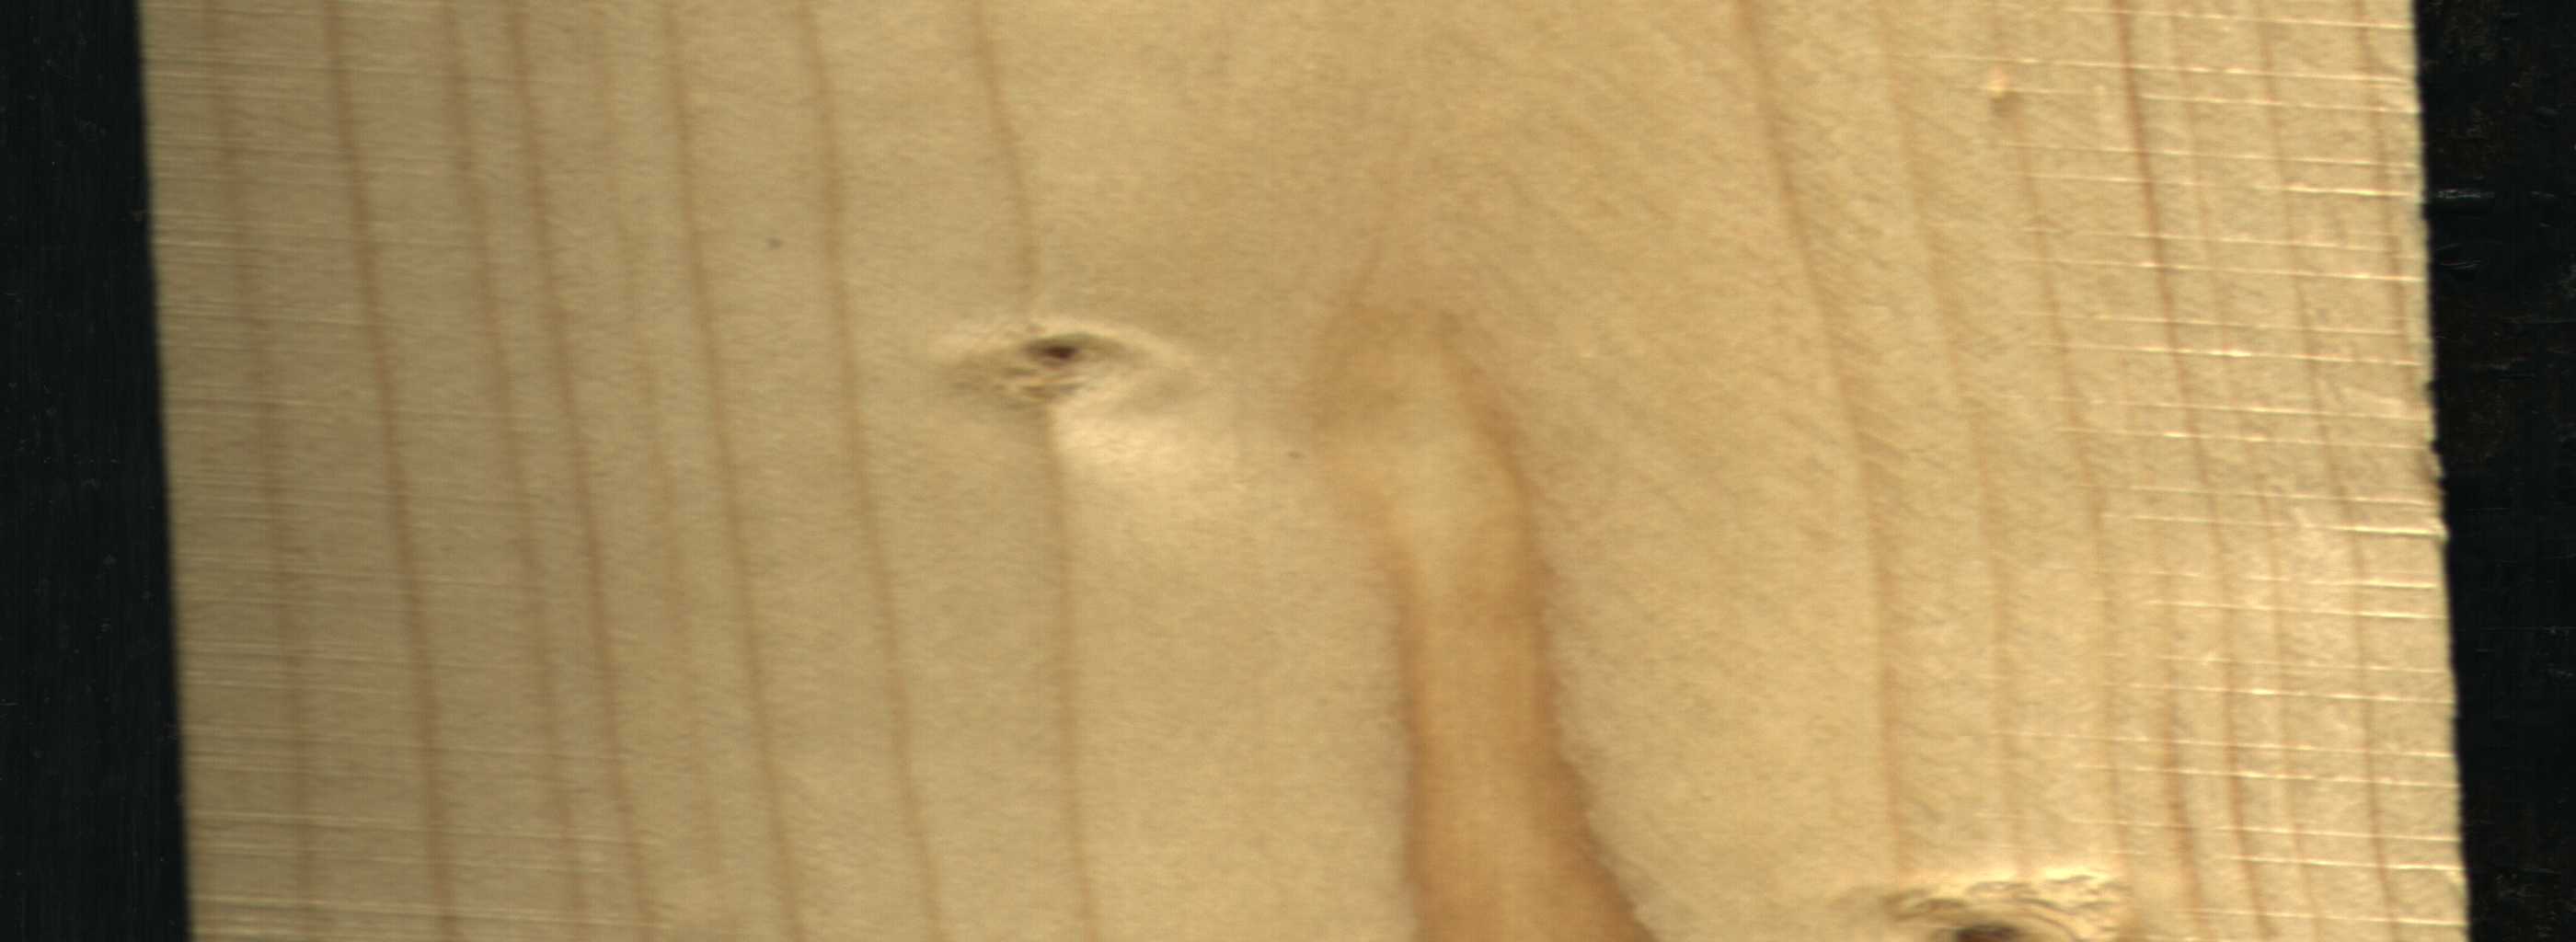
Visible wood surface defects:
Live_Knot
Live_Knot